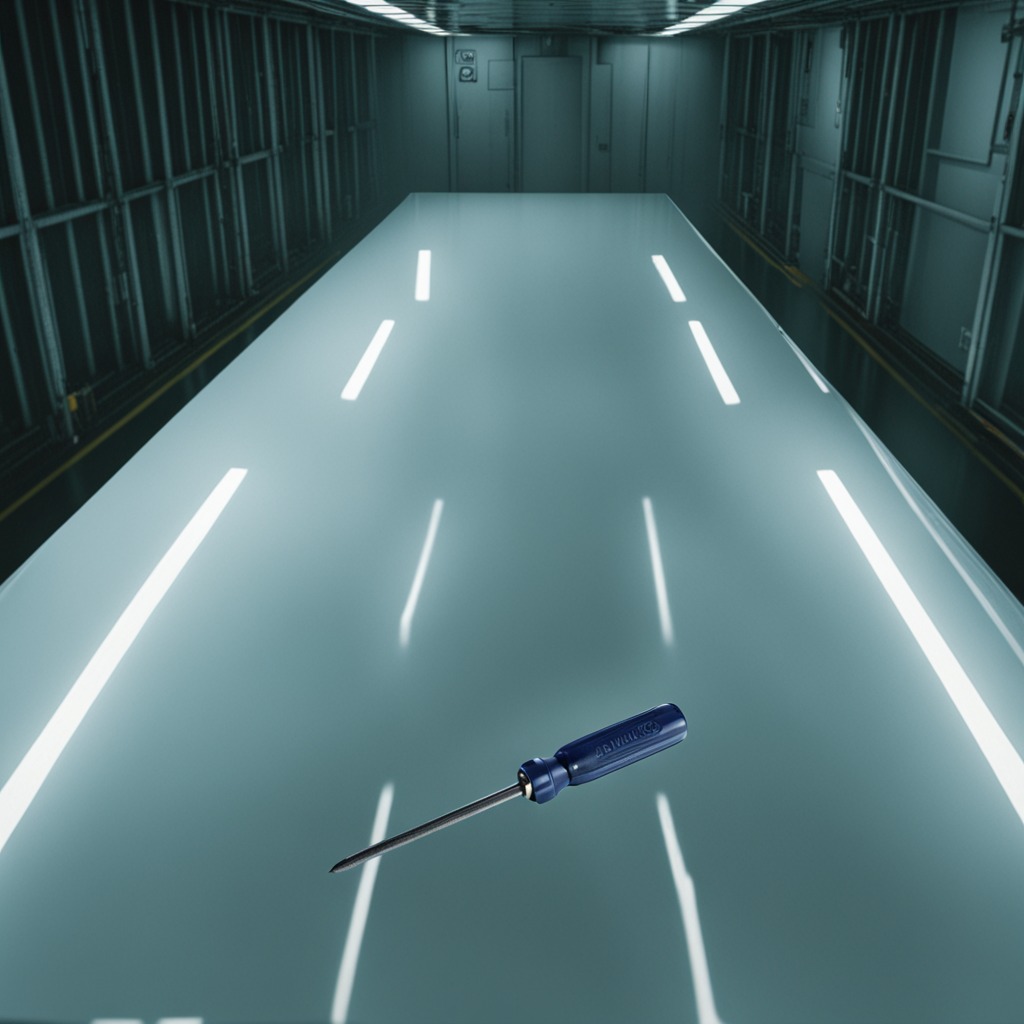
A screwdriver is lying on a table in a ship maintenance bay.